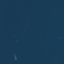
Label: SeaLake